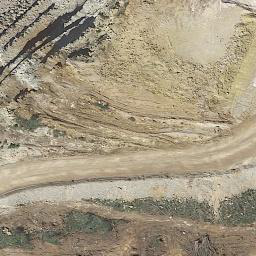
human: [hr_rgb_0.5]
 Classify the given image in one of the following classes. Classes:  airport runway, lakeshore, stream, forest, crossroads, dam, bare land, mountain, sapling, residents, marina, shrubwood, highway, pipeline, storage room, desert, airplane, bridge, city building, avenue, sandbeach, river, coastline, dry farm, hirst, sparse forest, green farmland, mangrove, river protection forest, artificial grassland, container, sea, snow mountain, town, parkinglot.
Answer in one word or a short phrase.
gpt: bare land